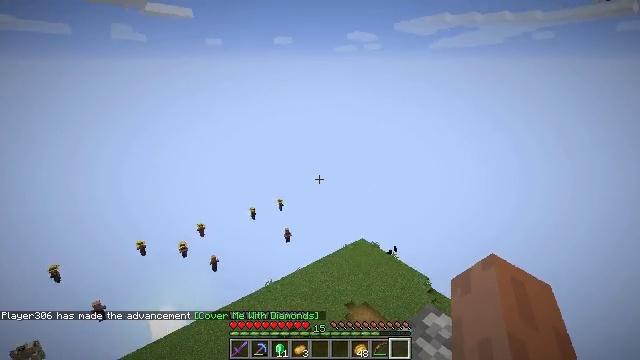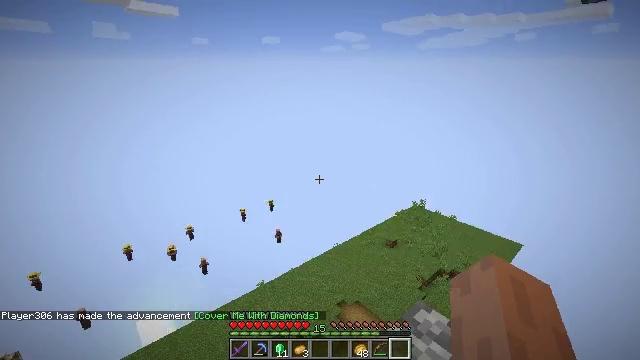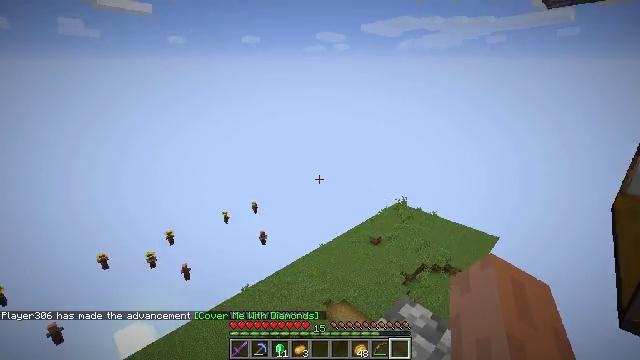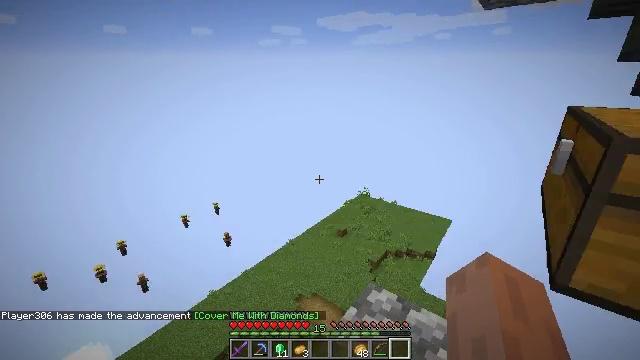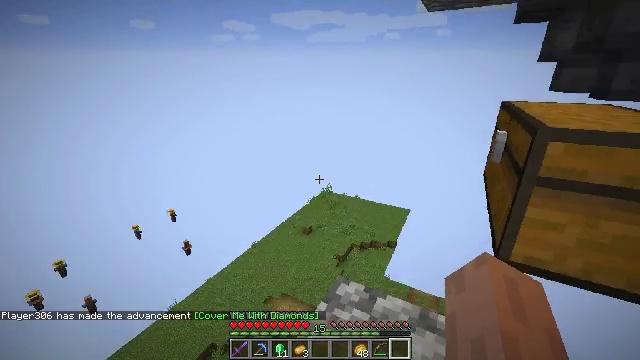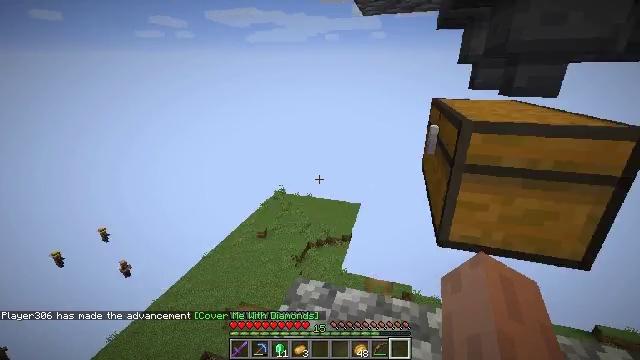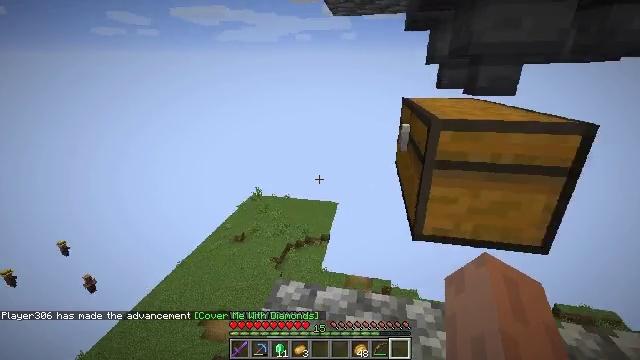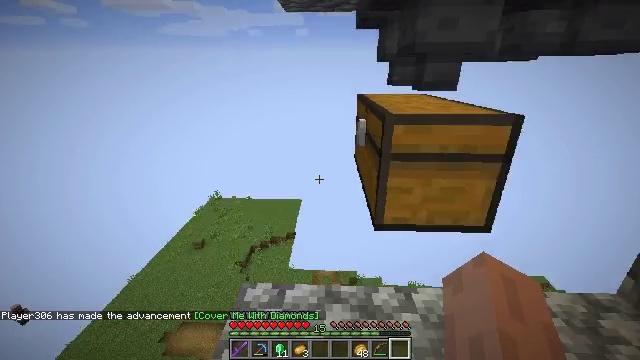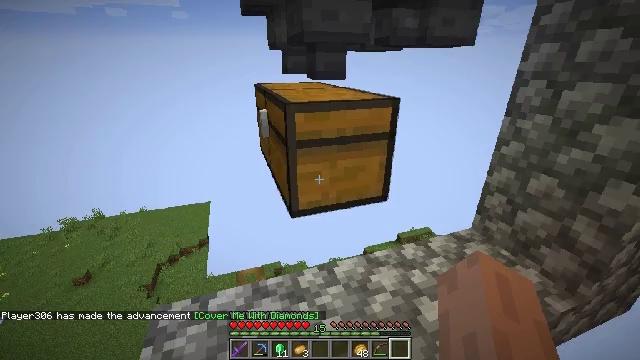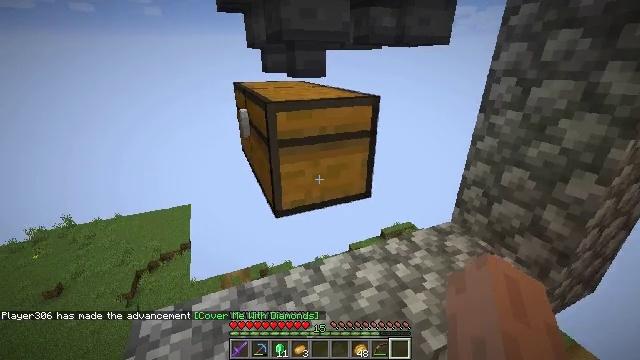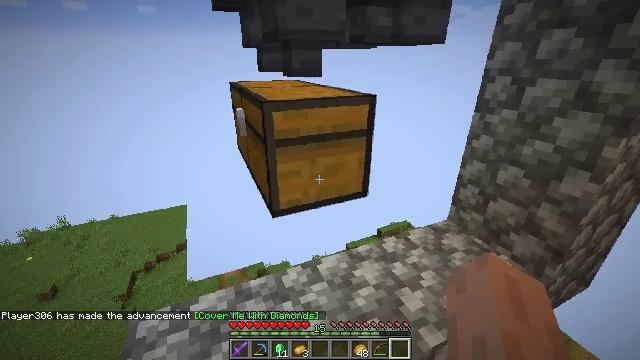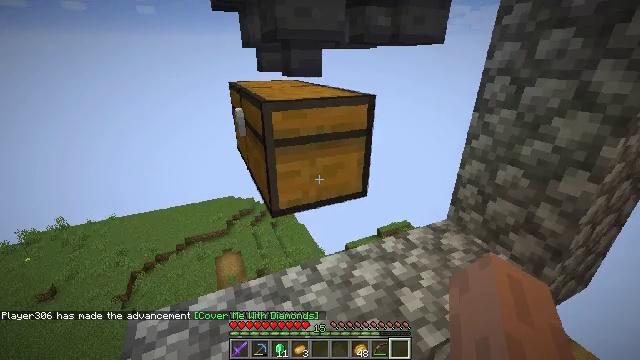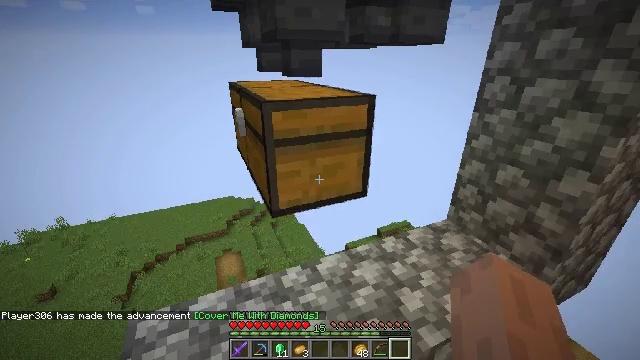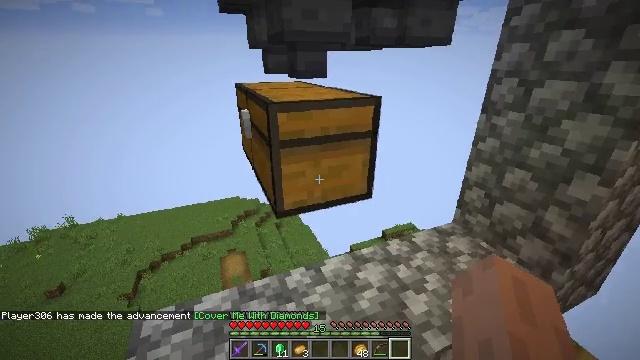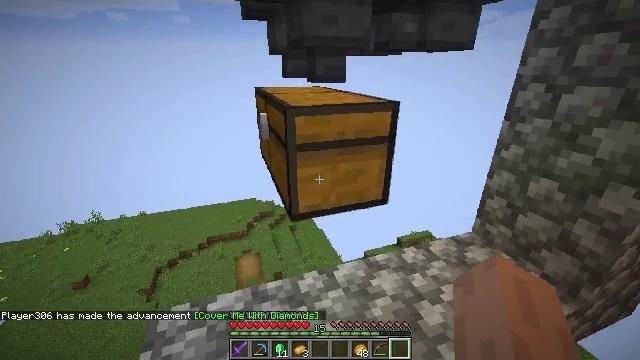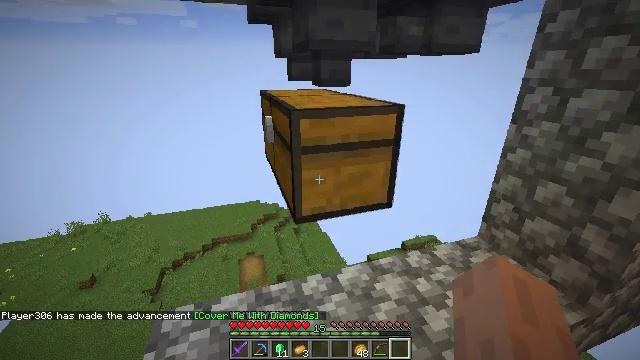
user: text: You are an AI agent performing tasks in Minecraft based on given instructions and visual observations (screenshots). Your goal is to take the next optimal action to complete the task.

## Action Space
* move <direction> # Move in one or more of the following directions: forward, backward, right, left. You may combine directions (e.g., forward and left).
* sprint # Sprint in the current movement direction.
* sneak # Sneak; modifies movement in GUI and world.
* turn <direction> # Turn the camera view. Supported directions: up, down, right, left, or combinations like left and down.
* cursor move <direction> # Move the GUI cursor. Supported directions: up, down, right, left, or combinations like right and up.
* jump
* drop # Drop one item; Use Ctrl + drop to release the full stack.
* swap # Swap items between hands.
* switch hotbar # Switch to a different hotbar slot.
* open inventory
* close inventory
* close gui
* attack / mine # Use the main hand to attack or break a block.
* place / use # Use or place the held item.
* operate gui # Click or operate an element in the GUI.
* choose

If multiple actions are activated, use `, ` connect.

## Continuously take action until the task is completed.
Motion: motion action
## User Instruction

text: Mine cobblestone underground.
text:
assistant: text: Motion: turn right
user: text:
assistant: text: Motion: turn right
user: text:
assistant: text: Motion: turn right and down
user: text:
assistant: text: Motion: turn right
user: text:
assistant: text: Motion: turn right
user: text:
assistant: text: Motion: turn right
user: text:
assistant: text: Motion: turn right
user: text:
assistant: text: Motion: turn right and down
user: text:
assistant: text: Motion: turn right
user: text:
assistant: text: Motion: no_op
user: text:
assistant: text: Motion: no_op
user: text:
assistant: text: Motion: no_op
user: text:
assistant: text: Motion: turn left
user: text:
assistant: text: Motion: turn left
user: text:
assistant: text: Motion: turn left
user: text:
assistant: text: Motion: use / place
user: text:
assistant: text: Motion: use / place
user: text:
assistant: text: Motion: no_op
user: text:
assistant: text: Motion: no_op
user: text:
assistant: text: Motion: no_op
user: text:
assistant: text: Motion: open gui
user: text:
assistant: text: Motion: no_op
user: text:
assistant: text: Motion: no_op
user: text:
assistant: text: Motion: no_op
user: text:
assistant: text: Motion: no_op
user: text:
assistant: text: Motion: no_op
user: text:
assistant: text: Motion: no_op
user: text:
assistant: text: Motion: no_op
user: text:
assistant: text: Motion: no_op
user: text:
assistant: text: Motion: no_op